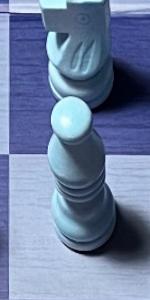
Label: Bishop_White